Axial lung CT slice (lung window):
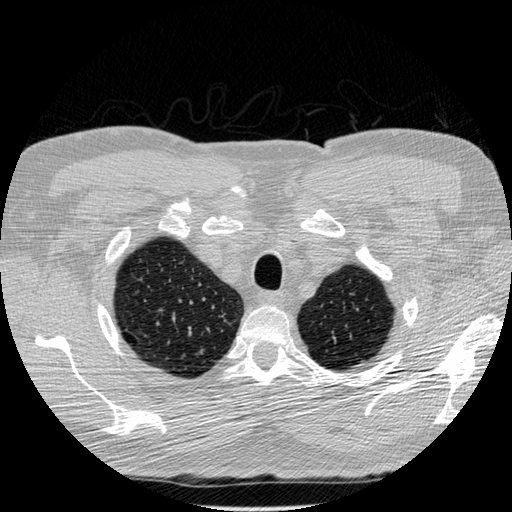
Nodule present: no